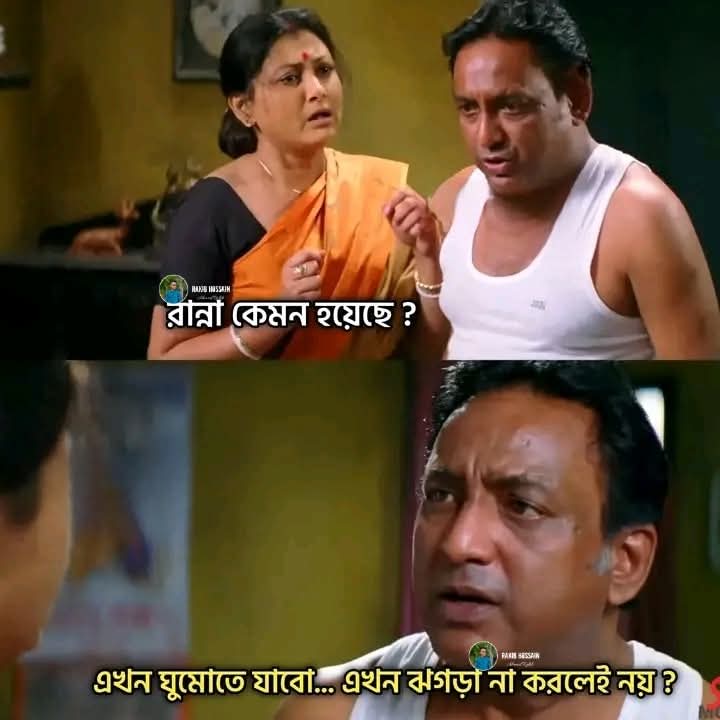
Text: রান্না কেমন হয়েছে?
এখন ঘুমোতে যাবো... এখন ঝগড়া না করলেই নয়?
Label: Non Hate